Question: This is my app on Heroku: <URL> and this is how it SHOULD look, as it does locally:

Well I did some googling. I check this solution: <URL> and others.
I went ahead to run 'heroku run rake assets:precompile' but still can't get the effects to kick in on Heroku. This is how my 'application.js' looks like:
'''
// This is a manifest file that'll be compiled into application.js, which will include all the files
// listed below.
//
// Any JavaScript/Coffee file within this directory, lib/assets/javascripts, vendor/assets/javascripts,
// or vendor/assets/javascripts of plugins, if any, can be referenced here using a relative path.
//
// It's not advisable to add code directly here, but if you do, it'll appear at the bottom of the
// compiled file.
//
// Read Sprockets README (https://github.com/sstephenson/sprockets#sprockets-directives) for details
// about supported directives.
//
//= require jquery
//= require jquery_ujs
//= require turbolinks
//= require_tree .
//= require bootstrap
//= require textEffect
'''
I need some guidance. I'm a hungry-for-knowledge newbie.
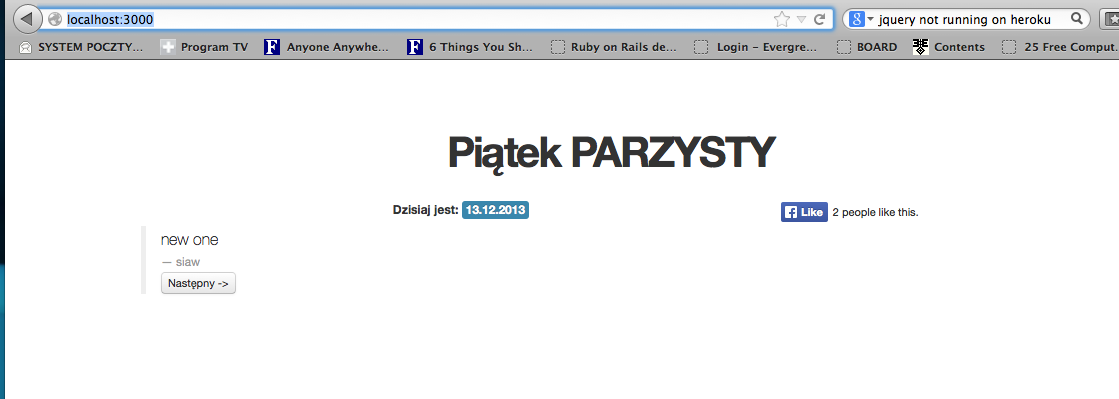
Answer: The solution was to add
'''
group :production, :staging do
gem 'rails_12factor'
end
'''
To the Gemfile and commit again to Heroku